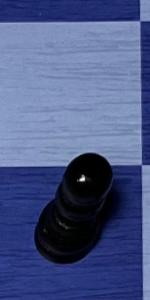
Label: Pawn_Black